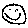
Label: smiley face